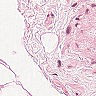
Metastatic tissue present: no